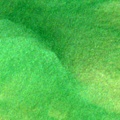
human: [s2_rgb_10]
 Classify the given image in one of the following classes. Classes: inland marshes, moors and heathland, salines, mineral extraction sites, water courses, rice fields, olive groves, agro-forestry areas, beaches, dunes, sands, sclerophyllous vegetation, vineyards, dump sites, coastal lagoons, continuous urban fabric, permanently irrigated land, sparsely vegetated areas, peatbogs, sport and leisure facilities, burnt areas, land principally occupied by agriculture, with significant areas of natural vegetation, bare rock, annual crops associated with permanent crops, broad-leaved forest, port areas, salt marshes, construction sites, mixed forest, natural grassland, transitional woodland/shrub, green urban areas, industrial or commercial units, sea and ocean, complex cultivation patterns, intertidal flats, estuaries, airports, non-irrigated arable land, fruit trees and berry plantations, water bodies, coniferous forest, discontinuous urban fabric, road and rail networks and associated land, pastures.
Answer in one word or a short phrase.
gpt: estuaries